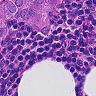
Metastatic tissue present: yes